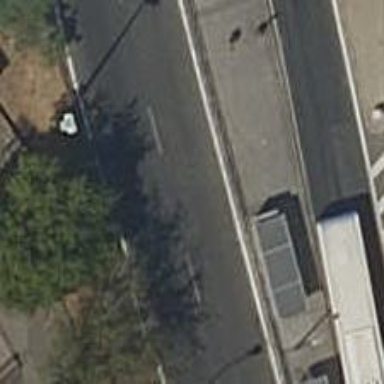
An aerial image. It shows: Bus stop with sheltered platform for public transport.